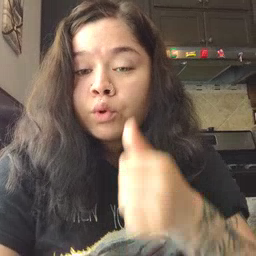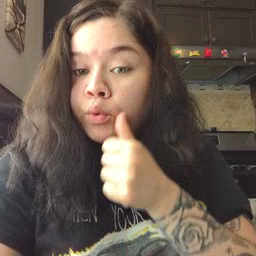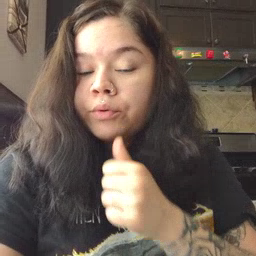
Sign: girl